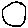
Label: circle